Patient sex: F
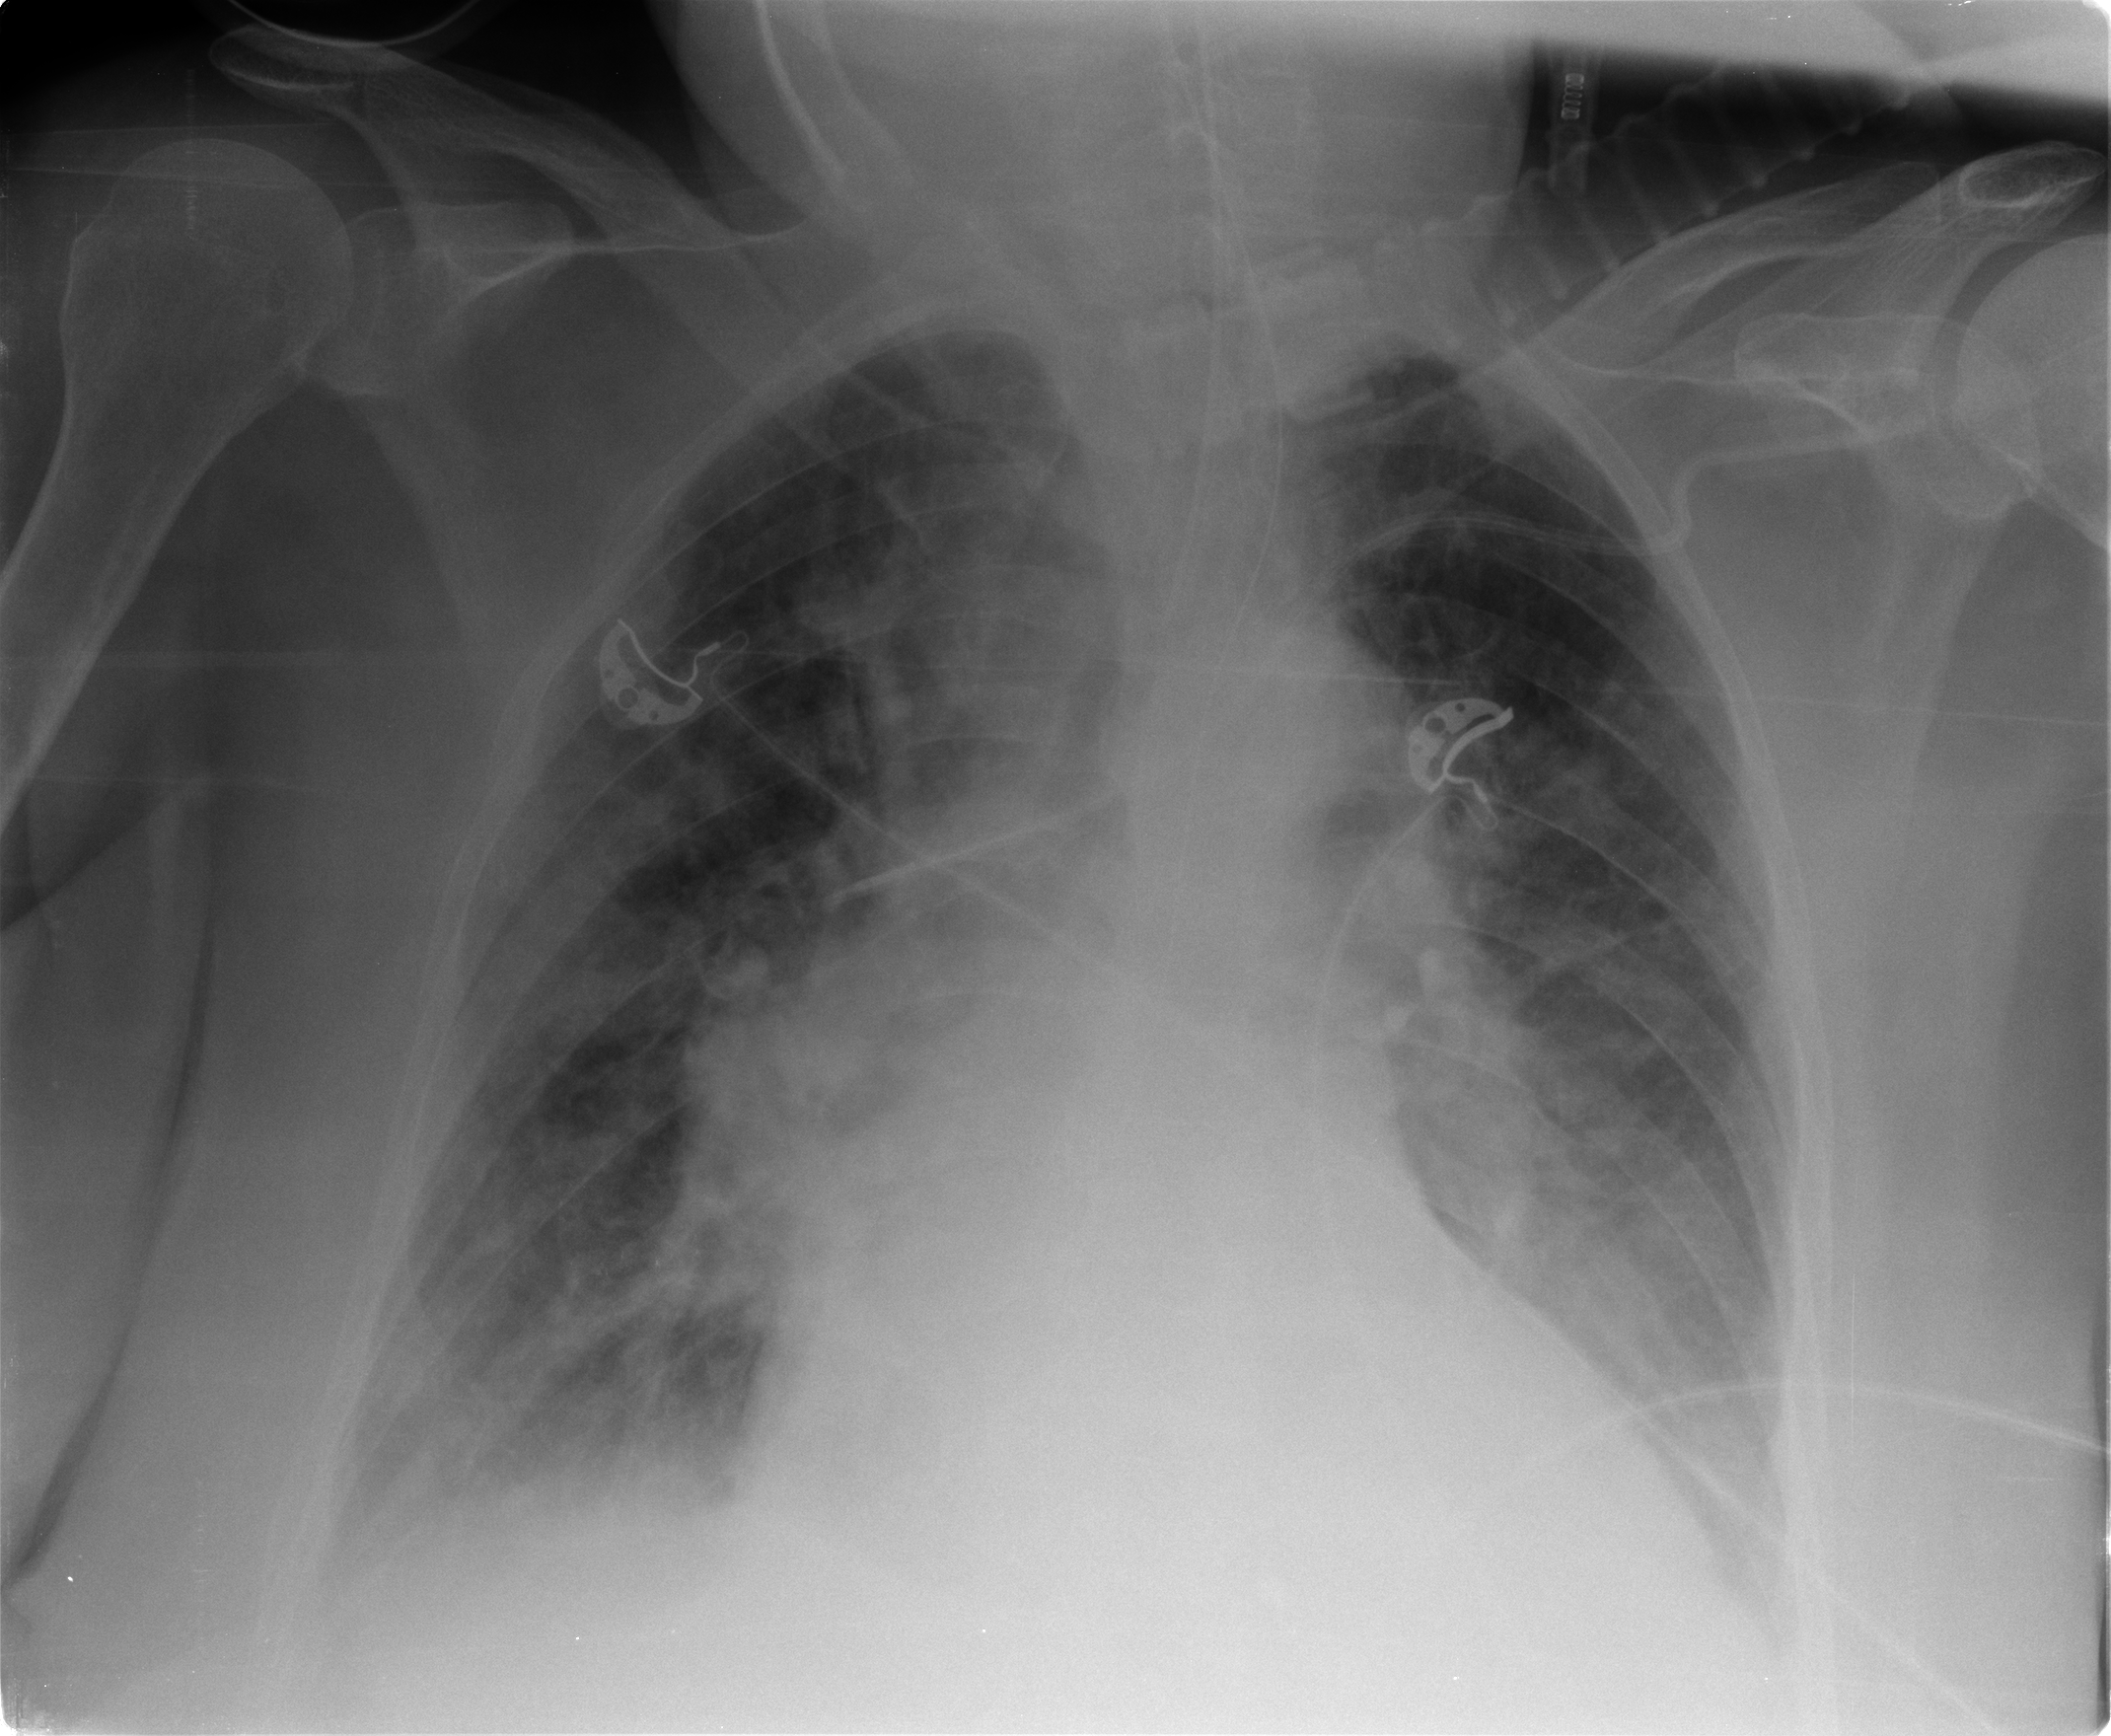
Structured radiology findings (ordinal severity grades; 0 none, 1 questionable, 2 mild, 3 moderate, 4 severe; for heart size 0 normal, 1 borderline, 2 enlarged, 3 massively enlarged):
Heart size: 2
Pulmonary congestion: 2
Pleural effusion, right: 2
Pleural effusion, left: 0
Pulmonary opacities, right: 2
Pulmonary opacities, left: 0
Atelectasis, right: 2
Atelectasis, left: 2